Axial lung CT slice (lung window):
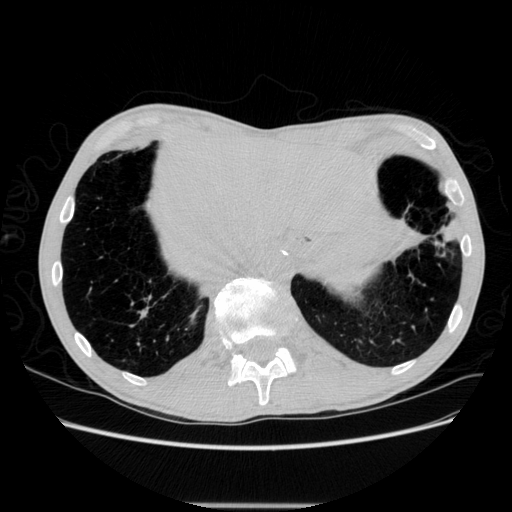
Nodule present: yes
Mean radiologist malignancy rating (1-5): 4